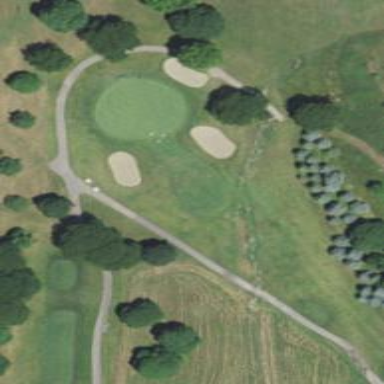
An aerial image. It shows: Golf fairway in the image.